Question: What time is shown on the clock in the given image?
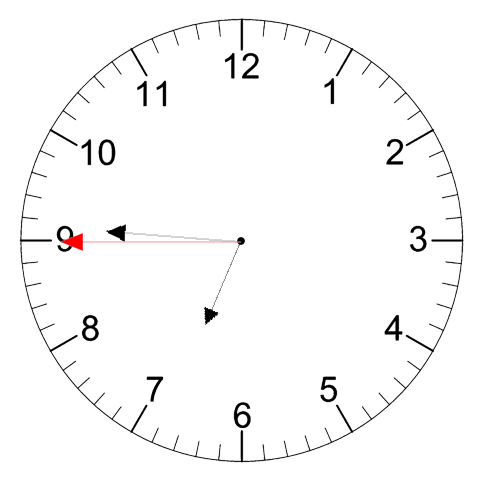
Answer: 06:45:45